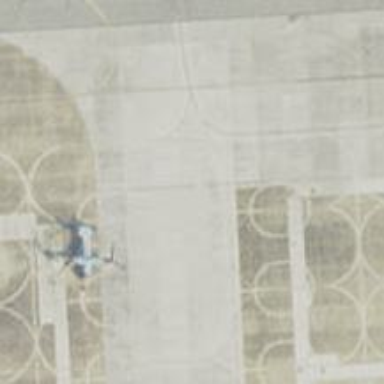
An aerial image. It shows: Image of taxiway at airport.